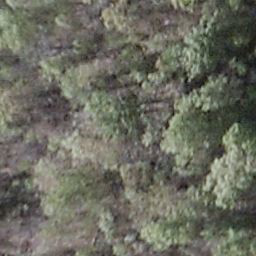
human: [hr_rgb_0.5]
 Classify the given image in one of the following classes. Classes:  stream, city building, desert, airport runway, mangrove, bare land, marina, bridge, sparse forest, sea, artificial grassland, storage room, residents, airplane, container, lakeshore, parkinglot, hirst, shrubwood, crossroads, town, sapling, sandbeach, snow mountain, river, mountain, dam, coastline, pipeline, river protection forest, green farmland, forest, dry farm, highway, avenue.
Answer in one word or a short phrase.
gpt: shrubwood